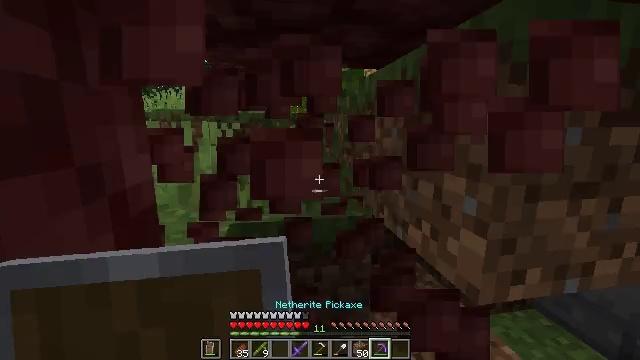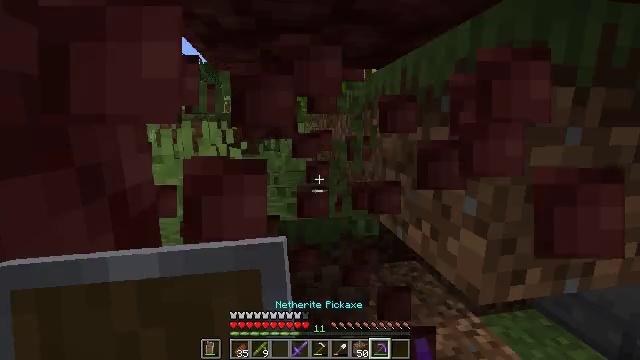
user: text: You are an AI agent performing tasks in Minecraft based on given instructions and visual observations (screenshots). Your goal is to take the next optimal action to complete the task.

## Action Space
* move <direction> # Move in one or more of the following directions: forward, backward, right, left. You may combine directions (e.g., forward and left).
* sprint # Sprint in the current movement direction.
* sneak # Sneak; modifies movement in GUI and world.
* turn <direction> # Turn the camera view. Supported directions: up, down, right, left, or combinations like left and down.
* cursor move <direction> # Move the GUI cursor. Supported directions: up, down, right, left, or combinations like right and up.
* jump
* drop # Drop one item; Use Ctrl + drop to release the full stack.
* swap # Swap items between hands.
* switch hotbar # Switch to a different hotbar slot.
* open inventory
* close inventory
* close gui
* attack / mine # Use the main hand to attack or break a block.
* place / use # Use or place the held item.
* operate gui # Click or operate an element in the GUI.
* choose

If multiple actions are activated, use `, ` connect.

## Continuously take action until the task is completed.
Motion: motion action
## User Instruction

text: Mine the grass in the plains.
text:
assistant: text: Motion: no_op
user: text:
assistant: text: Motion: no_op